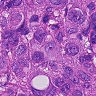
Metastatic tissue present: yes